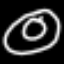
Label: donut